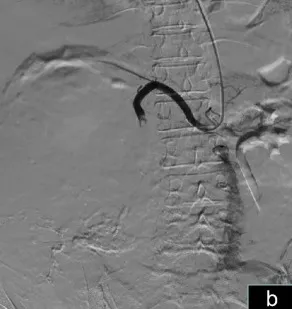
Preoperative right renal artery embolization. (B) Embolization of the right renal artery revealed that the blood supply to the tumor was blocked.
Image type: radiology (ct)